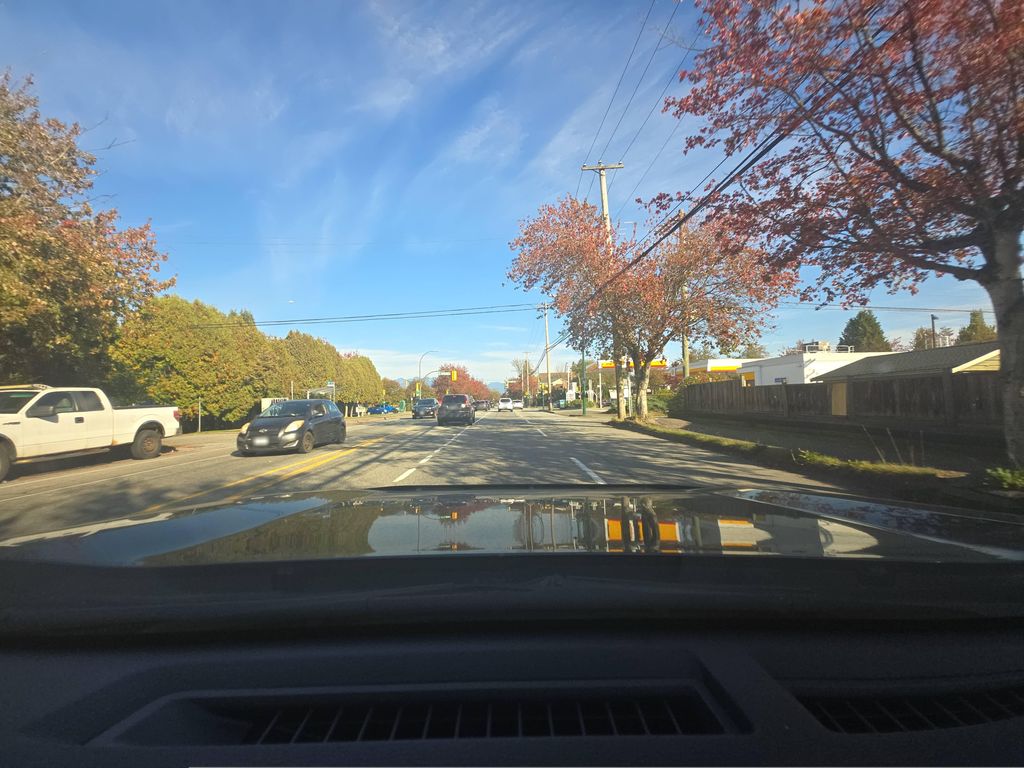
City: vancouver